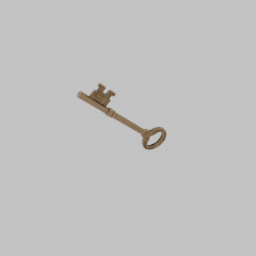
Label: tools